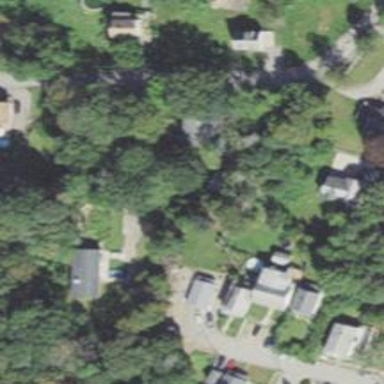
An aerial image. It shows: Residential driveway designated as service road.